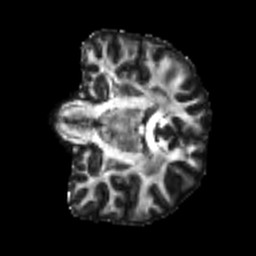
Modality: FA
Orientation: coronal
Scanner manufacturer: siemens
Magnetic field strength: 3 T
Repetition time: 4 s
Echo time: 0.0594 s